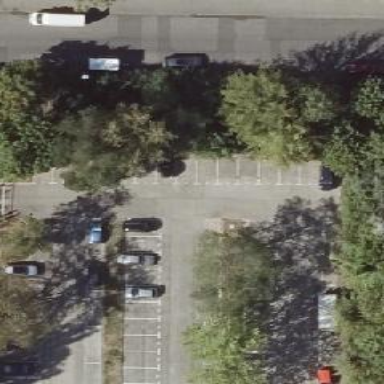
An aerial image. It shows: Road serving as parking aisle.